Question: I am using 'ViewFlow' & 'CircleFlowIndicator' to 'view' & 'show' circle to 'indicate' changes in 'View'
Still i am 'showing same text' for each and every 'View', see below image :

still showing "'Remember Life'" in and "'Instantly search memories for friends ......'" in
Now i want to based on 'View position', for an 'example':
If View 'position' is then need to show "'TextView - 1.0'" in , "'TextView - 2.0'" in and if View 'position' is then need to show "'TextView - 1.1'" in , "'TextView - 2.1'" in and 'so on'...
But everytime, I am getting 'Null Pointer Exception' at 'line number' -
which is : 'position = viewFlow.getPositionForView(indic);'
## How may i know current view Position of ViewFlow ?
'''
public class MainActivity extends Activity {
private ViewFlow viewFlow;
TextView textView1, textView2;
int position = 0;
/** Called when the activity is first created. */
@Override
public void onCreate(Bundle savedInstanceState) {
super.onCreate(savedInstanceState);
setTitle(R.string.circle_title);
setContentView(R.layout.screen_layout);
viewFlow = (ViewFlow) findViewById(R.id.viewflow);
viewFlow.setAdapter(new ImageAdapter(this), 1); // default focus on second circle
CircleFlowIndicator indic = (CircleFlowIndicator) findViewById(R.id.viewflowindic);
viewFlow.setFlowIndicator(indic);
textView1 = (TextView) findViewById(R.id.textView1);
textView2 = (TextView) findViewById(R.id.textView2);
position = viewFlow.getPositionForView(indic);
Toast.makeText(MainActivity.this, position, Toast.LENGTH_LONG).show();
switch (position) {
case 0:
textView1.setText("TextView - 1.0"); // TextView - 1, position - 0
textView2.setText("TextView - 2.0"); // TextView - 2, position - 0
break;
case 1:
textView1.setText("TextView - 1.1");
textView2.setText("TextView - 2.1");
break;
case 2:
textView1.setText("TextView - 1.2");
textView2.setText("TextView - 2.2");
break;
case 3:
textView1.setText("TextView - 1.3");
textView2.setText("TextView - 2.3");
break;
case 4:
textView1.setText("TextView - 1.4");
textView2.setText("TextView - 2.4");
break;
default:
break;
}
}
/* If your min SDK version is < 8 you need to trigger the onConfigurationChanged in ViewFlow manually, like this */
@Override
public void onConfigurationChanged(Configuration newConfig) {
super.onConfigurationChanged(newConfig);
viewFlow.onConfigurationChanged(newConfig);
}
}
'''
report:
'''
08-22 06:54:53.811: W/dalvikvm(1829): threadid=1: thread exiting with uncaught exception (group=0x41465700)
08-22 06:54:53.840: E/AndroidRuntime(1829): FATAL EXCEPTION: main
08-22 06:54:53.840: E/AndroidRuntime(1829): java.lang.RuntimeException: Unable to start activity ComponentInfo{com.indianic.viewflipperdemo/com.indianic.viewflipperdemo.CircleViewFlipperActivity}: java.lang.NullPointerException
08-22 06:54:53.840: E/AndroidRuntime(1829): at android.app.ActivityThread.performLaunchActivity(ActivityThread.java:2211)
08-22 06:54:53.840: E/AndroidRuntime(1829): at android.app.ActivityThread.handleLaunchActivity(ActivityThread.java:2261)
08-22 06:54:53.840: E/AndroidRuntime(1829): at android.app.ActivityThread.access$600(ActivityThread.java:141)
08-22 06:54:53.840: E/AndroidRuntime(1829): at android.app.ActivityThread$H.handleMessage(ActivityThread.java:1256)
08-22 06:54:53.840: E/AndroidRuntime(1829): at android.os.Handler.dispatchMessage(Handler.java:99)
08-22 06:54:53.840: E/AndroidRuntime(1829): at android.os.Looper.loop(Looper.java:137)
08-22 06:54:53.840: E/AndroidRuntime(1829): at android.app.ActivityThread.main(ActivityThread.java:5103)
08-22 06:54:53.840: E/AndroidRuntime(1829): at java.lang.reflect.Method.invokeNative(Native Method)
08-22 06:54:53.840: E/AndroidRuntime(1829): at java.lang.reflect.Method.invoke(Method.java:525)
08-22 06:54:53.840: E/AndroidRuntime(1829): at com.android.internal.os.ZygoteInit$MethodAndArgsCaller.run(ZygoteInit.java:737)
08-22 06:54:53.840: E/AndroidRuntime(1829): at com.android.internal.os.ZygoteInit.main(ZygoteInit.java:553)
08-22 06:54:53.840: E/AndroidRuntime(1829): at dalvik.system.NativeStart.main(Native Method)
08-22 06:54:53.840: E/AndroidRuntime(1829): Caused by: java.lang.NullPointerException
08-22 06:54:53.840: E/AndroidRuntime(1829): at android.widget.AdapterView.getPositionForView(AdapterView.java:597)
08-22 06:54:53.840: E/AndroidRuntime(1829): at com.indianic.viewflipperdemo.CircleViewFlipperActivity.onCreate(CircleViewFlipperActivity.java:35)
08-22 06:54:53.840: E/AndroidRuntime(1829): at android.app.Activity.performCreate(Activity.java:5133)
08-22 06:54:53.840: E/AndroidRuntime(1829): at android.app.Instrumentation.callActivityOnCreate(Instrumentation.java:1087)
08-22 06:54:53.840: E/AndroidRuntime(1829): at android.app.ActivityThread.performLaunchActivity(ActivityThread.java:2175)
08-22 06:54:53.840: E/AndroidRuntime(1829): ... 11 more
'''
'''
<?xml version="1.0" encoding="utf-8"?>
<RelativeLayout xmlns:android="http://schemas.android.com/apk/res/android"
xmlns:app="http://schemas.android.com/apk/res/com.indianic.viewflipperdemo"
android:layout_width="fill_parent"
android:layout_height="fill_parent"
android:orientation="vertical" >
<com.indianic.viewflipperdemo.widget.ViewFlow
android:id="@+id/viewflow"
android:layout_width="fill_parent"
android:layout_height="fill_parent"
app:sidebuffer="3" >
</com.indianic.viewflipperdemo.widget.ViewFlow>
<ImageView
android:id="@+id/imageView1"
android:layout_width="wrap_content"
android:layout_height="wrap_content"
android:layout_alignParentTop="true"
android:layout_centerHorizontal="true"
android:layout_marginTop="30dp"
android:src="@drawable/ic_launcher" />
<TextView
android:id="@+id/textView1"
android:layout_width="wrap_content"
android:layout_height="wrap_content"
android:layout_above="@+id/textView2"
android:layout_centerHorizontal="true"
android:text="Remember Life"
android:textAppearance="?android:attr/textAppearanceMedium"
android:textStyle="bold" />
<TextView
android:id="@+id/textView2"
android:layout_width="wrap_content"
android:layout_height="wrap_content"
android:layout_above="@+id/viewflowindic"
android:layout_centerHorizontal="true"
android:layout_marginLeft="30dp"
android:layout_marginRight="30dp"
android:padding="5dp"
android:text="Instantly search memories of friends, season, birthdays, and more"
android:textAppearance="?android:attr/textAppearanceSmall" />
<LinearLayout
android:id="@+id/linearLayout1"
android:layout_width="match_parent"
android:layout_height="wrap_content"
android:layout_alignParentBottom="true"
android:layout_alignParentLeft="true"
android:orientation="horizontal"
android:paddingBottom="10dp"
android:paddingLeft="20dp"
android:paddingRight="20dp"
android:paddingTop="10dp" >
<Button
android:id="@+id/textView"
android:layout_width="0dp"
android:layout_height="wrap_content"
android:layout_gravity="left|center"
android:layout_weight="1"
android:text="Register"
android:textColor="#000000" />
<Button
android:layout_width="0dp"
android:layout_height="wrap_content"
android:layout_gravity="right"
android:layout_weight="1"
android:text="Login"
android:textColor="#000000" />
</LinearLayout>
<com.indianic.viewflipperdemo.widget.CircleFlowIndicator
android:id="@+id/viewflowindic"
android:layout_width="wrap_content"
android:layout_height="wrap_content"
android:layout_above="@+id/linearLayout1"
android:layout_centerHorizontal="true"
android:padding="20dp"
app:inactiveType="stroke" />
</RelativeLayout>
'''
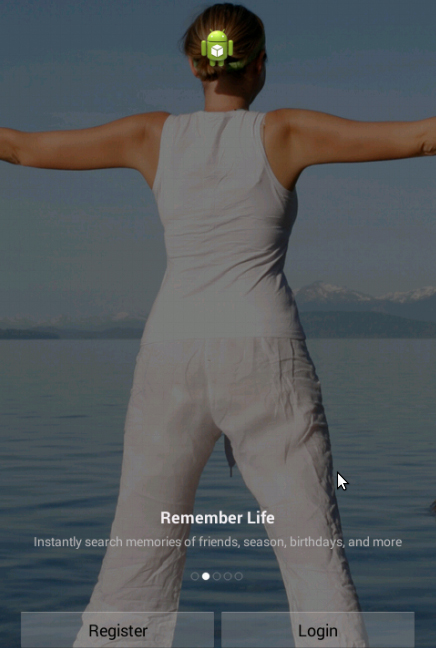
Answer: ### Cause of the Exception:
You have added a switch-case in onCreate method for changing the text. This is incorrect. User inputs should be handled by <URL>.
### Solution:
Add a listener to the view.
When the view is swiped, the listener will handle the event and change the text as per the position.
Add a to the view and override the method.
### Sample Code:
'''
viewFlow.setOnViewSwitchListener(new ViewSwitchListener() {
public void onSwitched(View v, int position) {
//position is received as an argument from the system, it doesn't need to be calculated
switch (position) {
case 0:
textView1.setText("TextView - 1.0"); // TextView - 1,
// position - 0
textView2.setText("TextView - 2.0"); // TextView - 2,
// position - 0
break;
// ----rest of your code here------
'''
### References:
- <URL>>